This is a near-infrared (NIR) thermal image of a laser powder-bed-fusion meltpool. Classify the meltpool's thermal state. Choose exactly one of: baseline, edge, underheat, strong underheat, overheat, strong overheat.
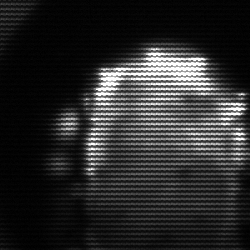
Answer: baseline